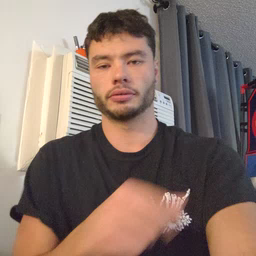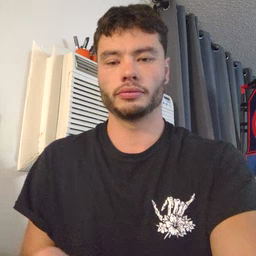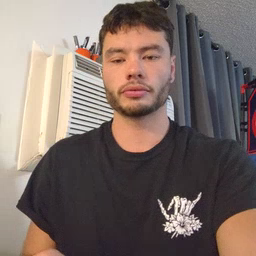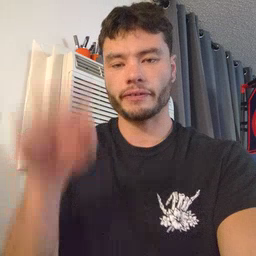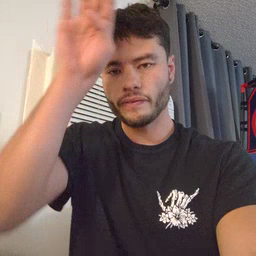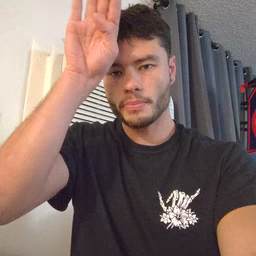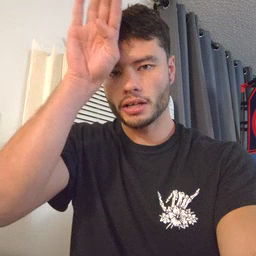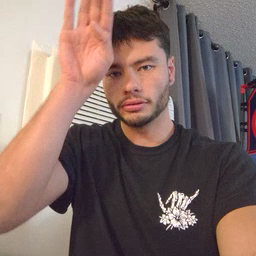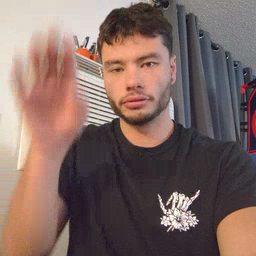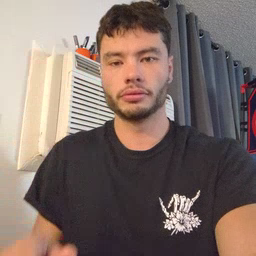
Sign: fireman